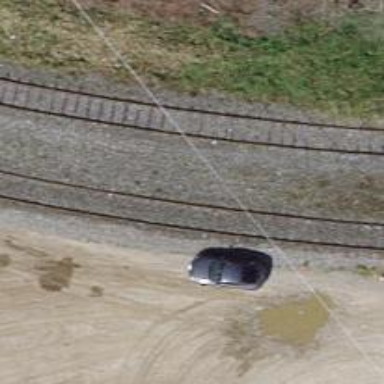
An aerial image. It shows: Rail spur service.